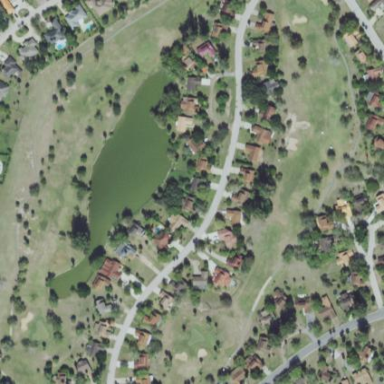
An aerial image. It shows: Golf course.